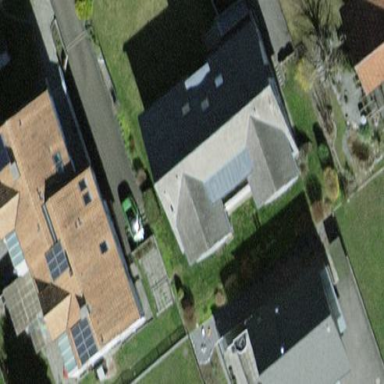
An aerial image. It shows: Detached building.